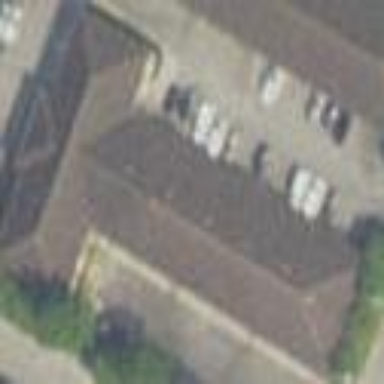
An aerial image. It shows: Commercial building.